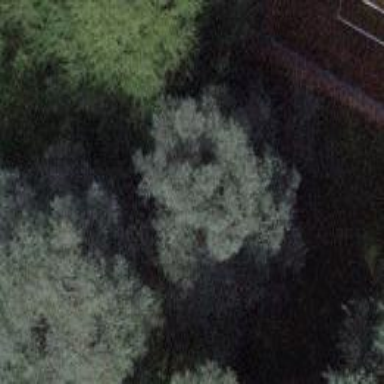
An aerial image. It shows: Evergreen needle-leaved tree.